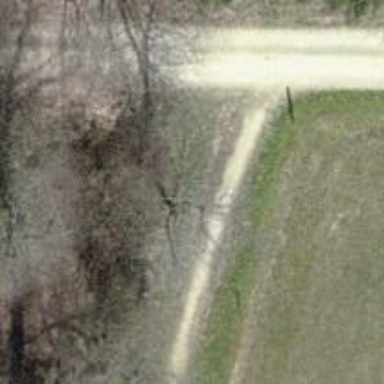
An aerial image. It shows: Gravel path with grade 4 track type.